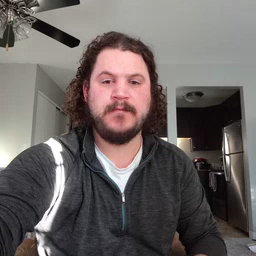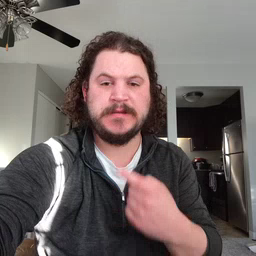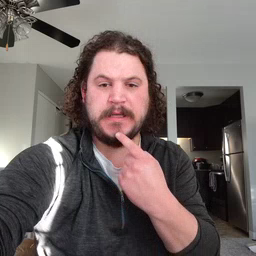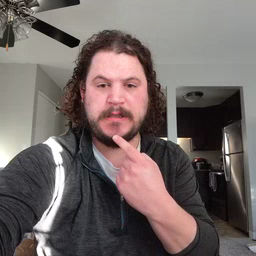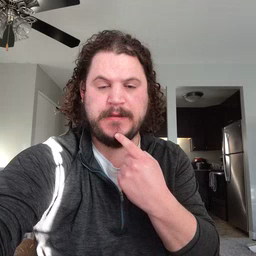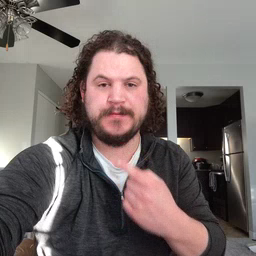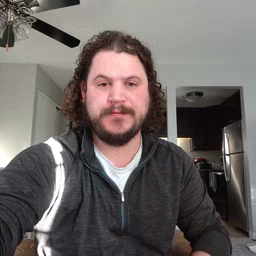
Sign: say